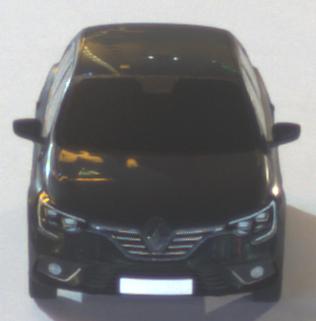
Make: Renault
Model: Mégane ENERGY TCe 100
Detailed model: Mégane (IV)
Model produced from: 2016/03
Model produced until: 2018/08
Doors: 5
Color: black
Road condition: dry road
Daytime: night
Contrast: high contrast